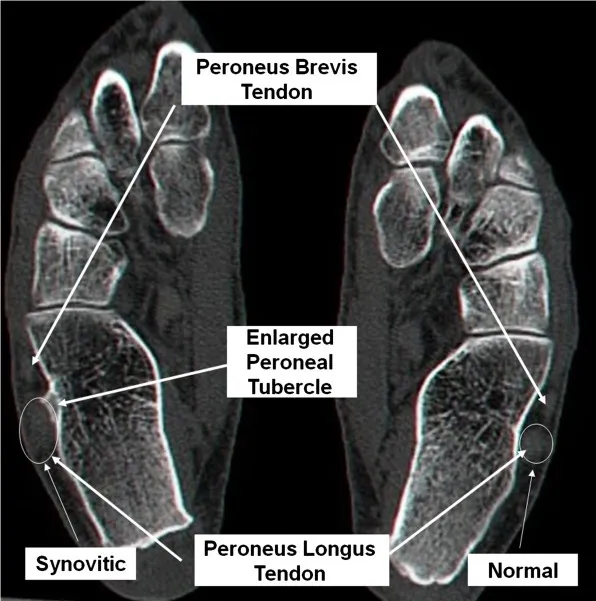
Axial CT scan view showing the enlarged peroneal tubercle and thickened peroneus longus.
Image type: radiology (ct)